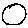
Label: circle